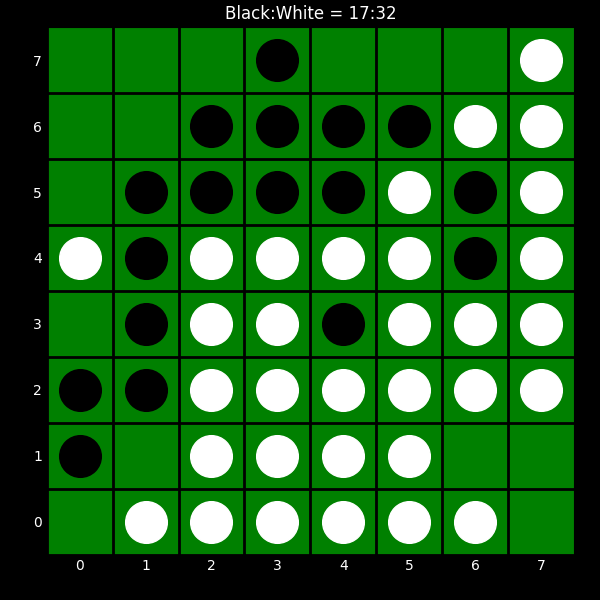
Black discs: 17
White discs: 32